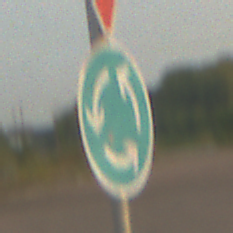
Verkehrszeichen: Kreisverkehr
Zusatzzeichen oben: VorfahrtGewaehren
Umgebung: Outdoor, Suburban
Tageszeit: SunriseSunset
Wetter: PartlyCloudy
Licht: Natural
Jahreszeit: NotSpecified
Kontrast: MediumContrast